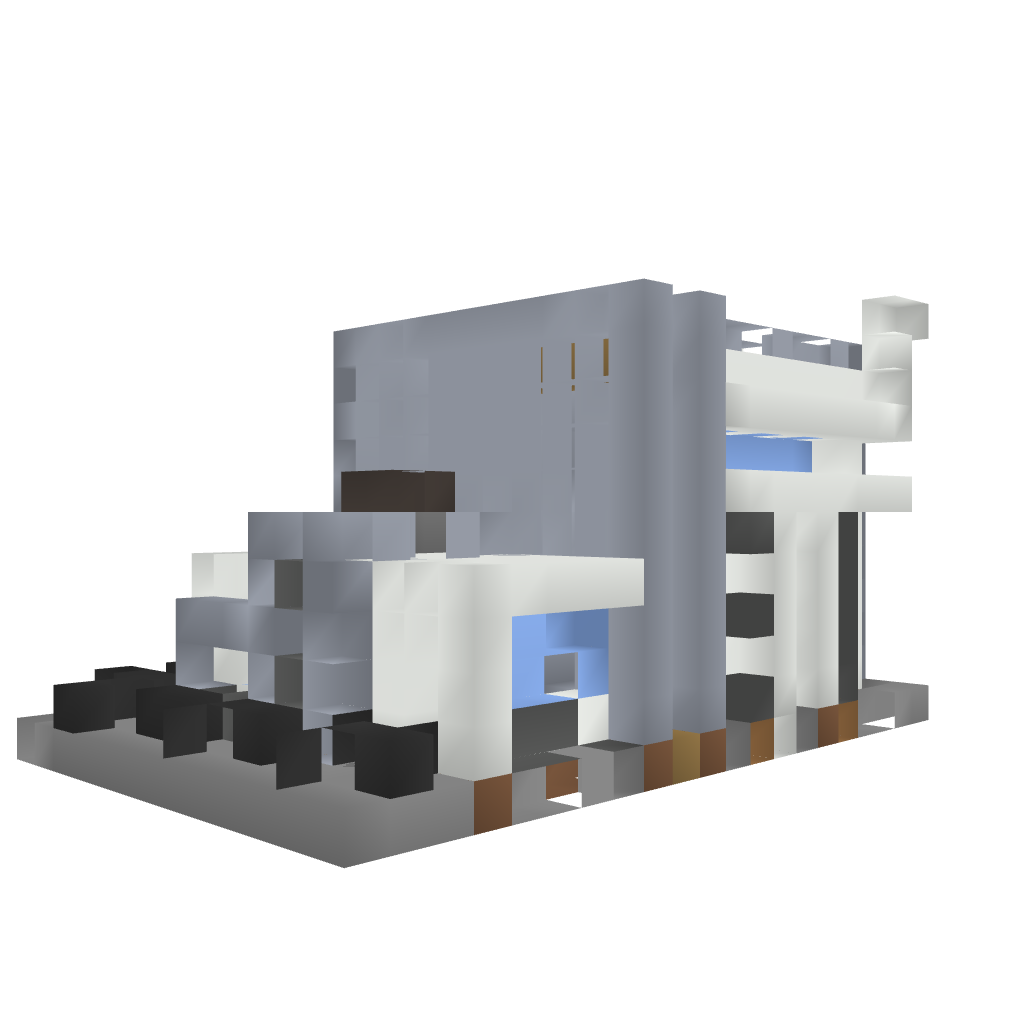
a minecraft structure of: Small Modern house DIY interior